Question: I'm currently struggling with setting an image background for my site that will load fast enough.
I have used data url image and even optomized images but it's taking to long when loading the page since the 'backgournd-image' is still very large.
Is it possible with CSS to create a textured background color like the one in the picture below?

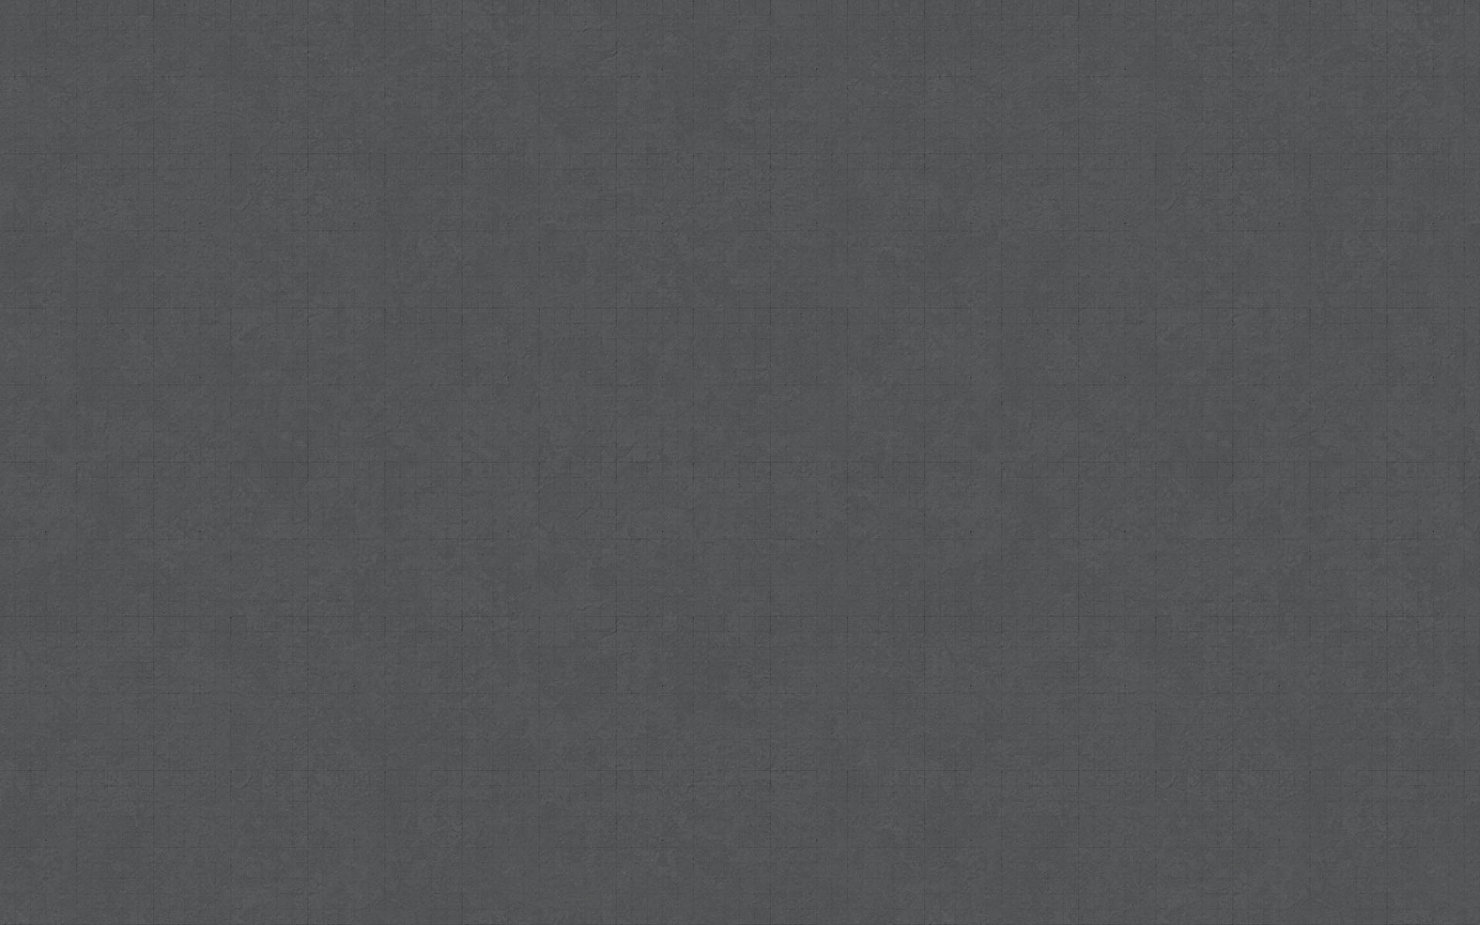
Answer: with latest CSS3 technology, it is possible to create textured background. Check this out: <URL>
but it still limited on so many aspect. And browser support is also not so ready.
your best bet is using small texture image and make repeat to that background. you could get some nice ready to use texture image here:
<URL>